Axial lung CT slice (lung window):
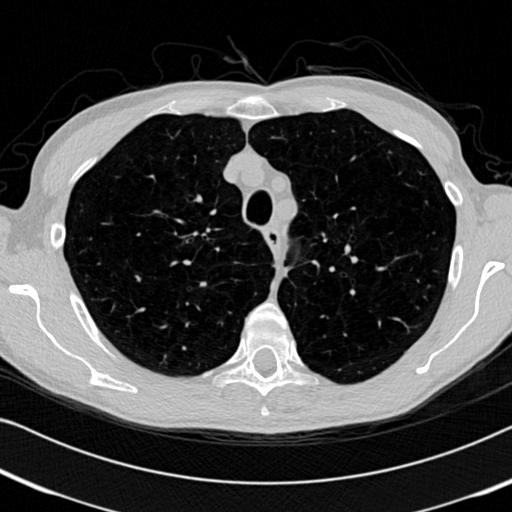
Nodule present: no